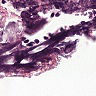
Metastatic tissue present: no